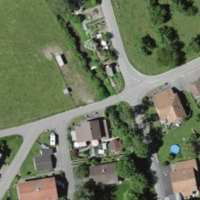
EUNIS habitat code: 52
Species observed at this site:
Corylus avellana